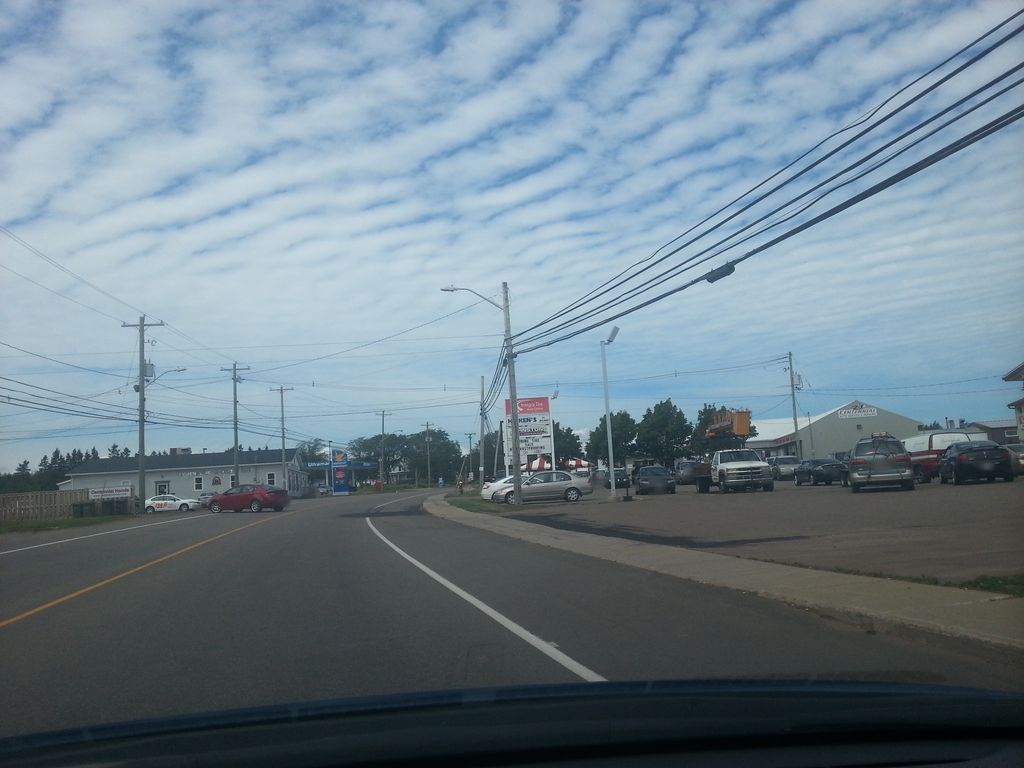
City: charlottetown